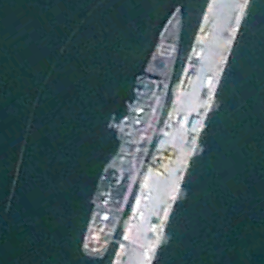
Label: cruiser